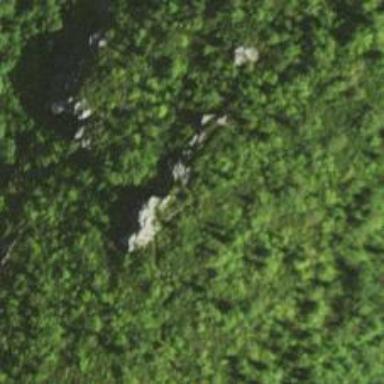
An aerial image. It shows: Natural cliff.